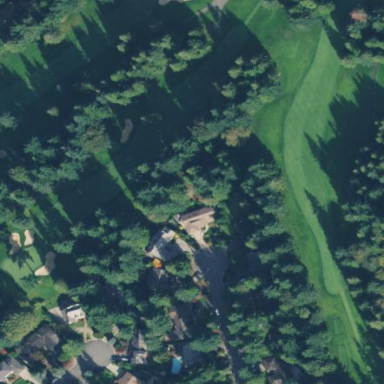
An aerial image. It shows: Grassy area designated as golf fairway.